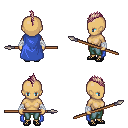
a pixel art fantasy rpg character, female body template, human, tanned skin, blue cape, teal pants, white blonde mohawk hairstyle, white cloth bandages, ghillies, spear, four views (front, back, left, right), 2x2 character sprite sheet, small pixel art, hard edges, no anti-aliasing